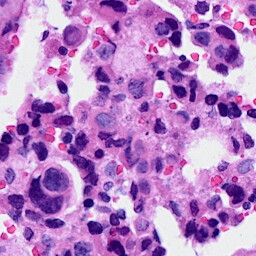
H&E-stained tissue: Breast